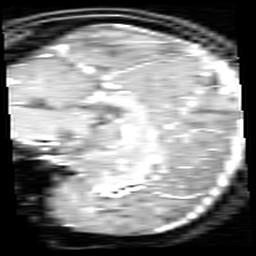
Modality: inplaneT1
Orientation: sagittal
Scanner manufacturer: ge
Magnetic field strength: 3 T
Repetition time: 0.2 s
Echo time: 0.0036 s